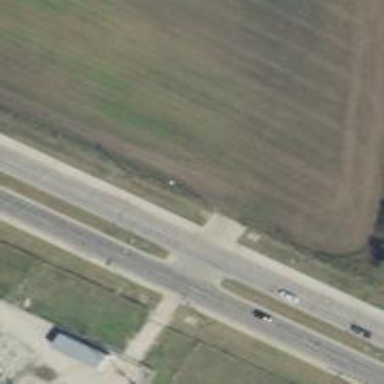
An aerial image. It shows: Asphalt road with secondary link designation.